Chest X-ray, PA view. Patient: 37 years old, sex F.
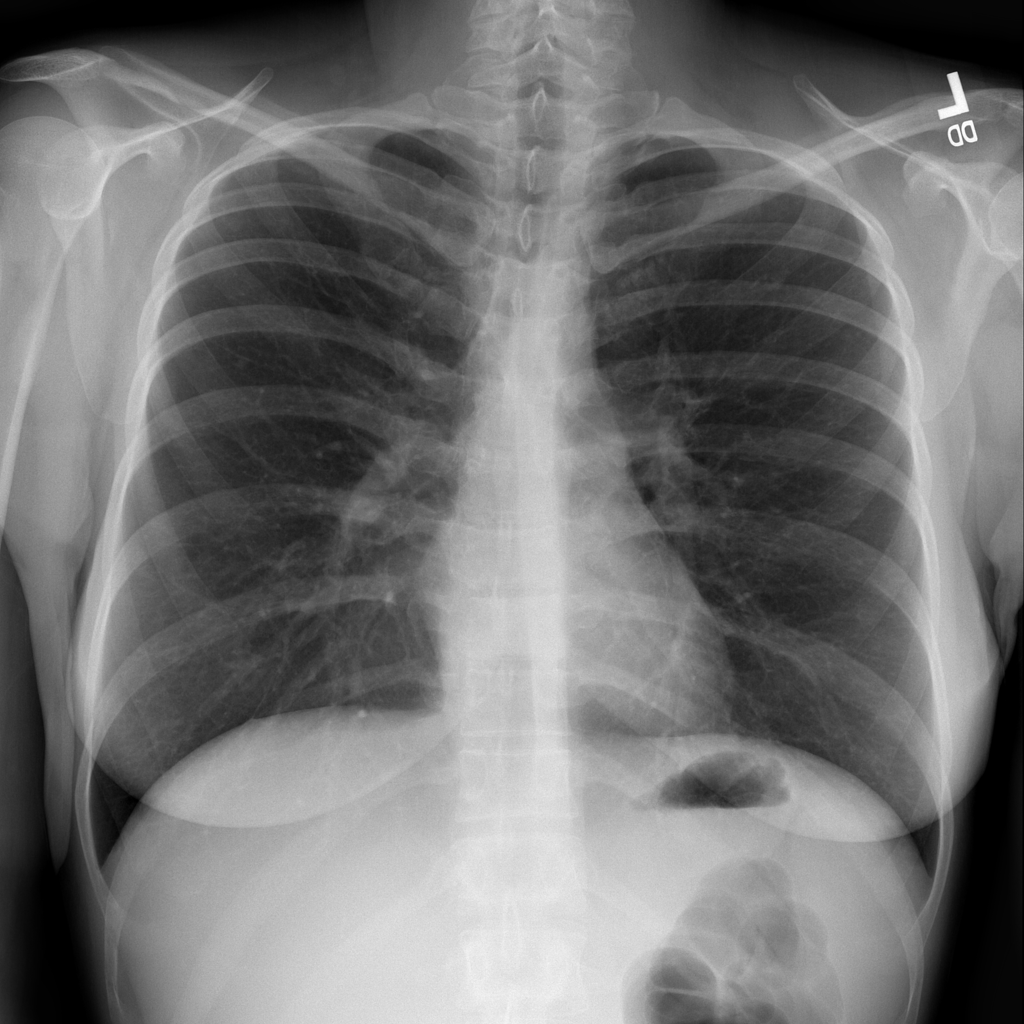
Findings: No Finding